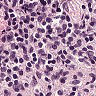
Metastatic tissue present: no